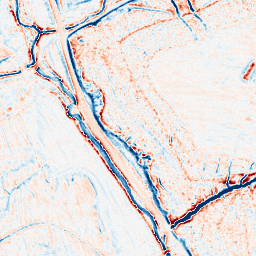
Category: classical
Decomposition family: gaussian_anisotropic
Decomposition parameters: sigma_x: 2
sigma_y: 2
Upsampling method: bilinear
Upsampling parameters: scale: 8
Upsampling scale: 8